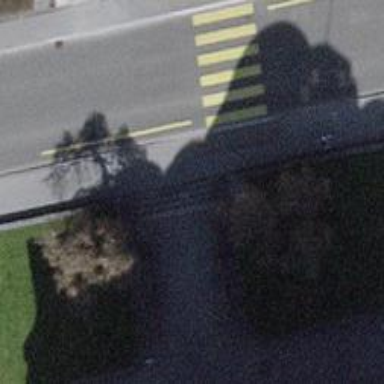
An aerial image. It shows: Sidewalk.